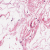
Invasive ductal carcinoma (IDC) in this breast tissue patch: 0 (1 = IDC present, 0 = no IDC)